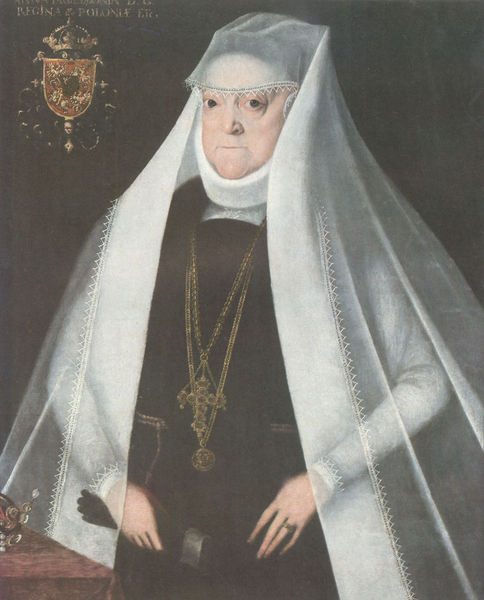
Titel: Anna Jagiellonka
Künstler: Martin Kober
Institution: Warschau, Nationalmuseum
Schlagwörter: gemälde, hand, umhang, weiß, finger, frau, grau, handschuh, handschuhe, kleid, mund, nase, schmuck, schwarz, tisch, gürtel, schleier, alt, augen, kragen, spitze, bildnis, halskrause, hände, portrait, porträt, gold, kinn, krone, lippen, adelige, wangen, kette, inschrift, streng, grimmig, ring, wei, kreuz, buchstaben, nonne, orden, schwester, krause, tracht, wappen, durchsichtig, königin, emblem, alte frau, tish, regina, polen, kinnband, schwarzes kleid, äbtissin, große augen, zarter schleier, schlanke finger